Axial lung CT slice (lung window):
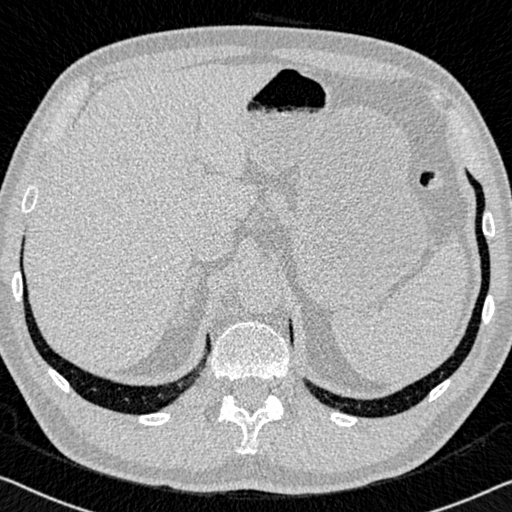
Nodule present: no